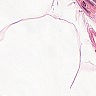
Metastatic tissue present: no